Interaction volume radius: 5 \u00c5
Interaction volume height: 10 \u00c5
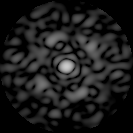
Disorder parameter: 0.6905